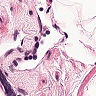
Metastatic tissue present: no